Question: I'm reading head first design patterns, and they are trying to explain the observer pattern.
If i understood correctly the purpose of this pattern is to decouple the observing objects from the data itself.
It is done by inheriting from IObserver and having an "Update" method, and then registering to some interface that should call my update when something is changed.
But after something is changed i still need to object itself to check what exactly changed, so where is the Decoupling ?
In the example i have in the book they are making several different weather widgets that are dependent on a data that comes from bunch of sensors.
They are trying to decouple the widgets from the sensors, but as you can see they have a direct pointer from every widget directly to the data from the sensors (it's written in the bottom of the page), so there is actually no decoupling at all.
Am i missing something ?

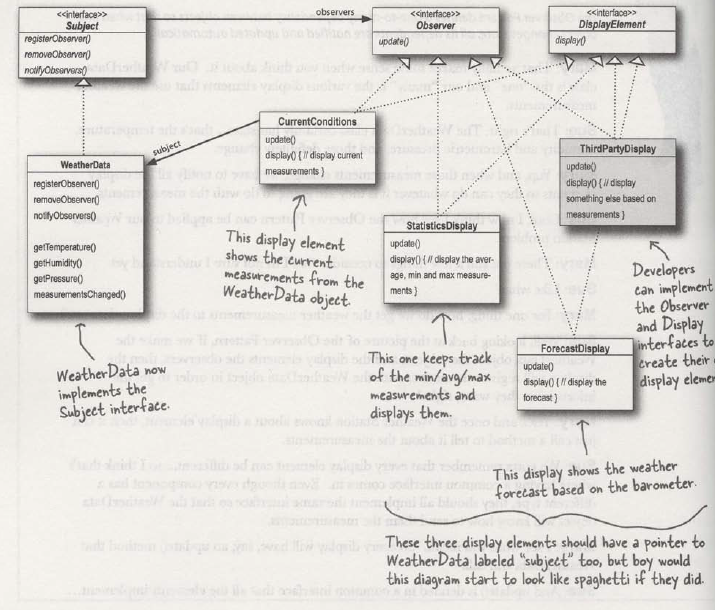
Answer: So, in case of this discussion, multiple types of displays (Observers) for Weather Data has been decoupled from the instrument that is monitoring the weather data (Subject).
- And in this case answer is zero, as you are just adding a new observer class which will register itself with the Subject. And there will not be single line of code change in either the "Subject" or rest of the "Observers".
Observer design pattern, in a way, helps you in achieving Open-Closed Principle (OCP). As per this principle, a class should be "Open for extension" but "Closed for modification".
Hope this clarifies!